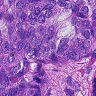
Metastatic tissue present: yes